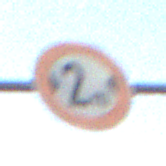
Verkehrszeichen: TatsaechlicheBreite2
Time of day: Night
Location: Outdoor (Nature)
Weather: Clear
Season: NotSpecified
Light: Natural